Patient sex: F
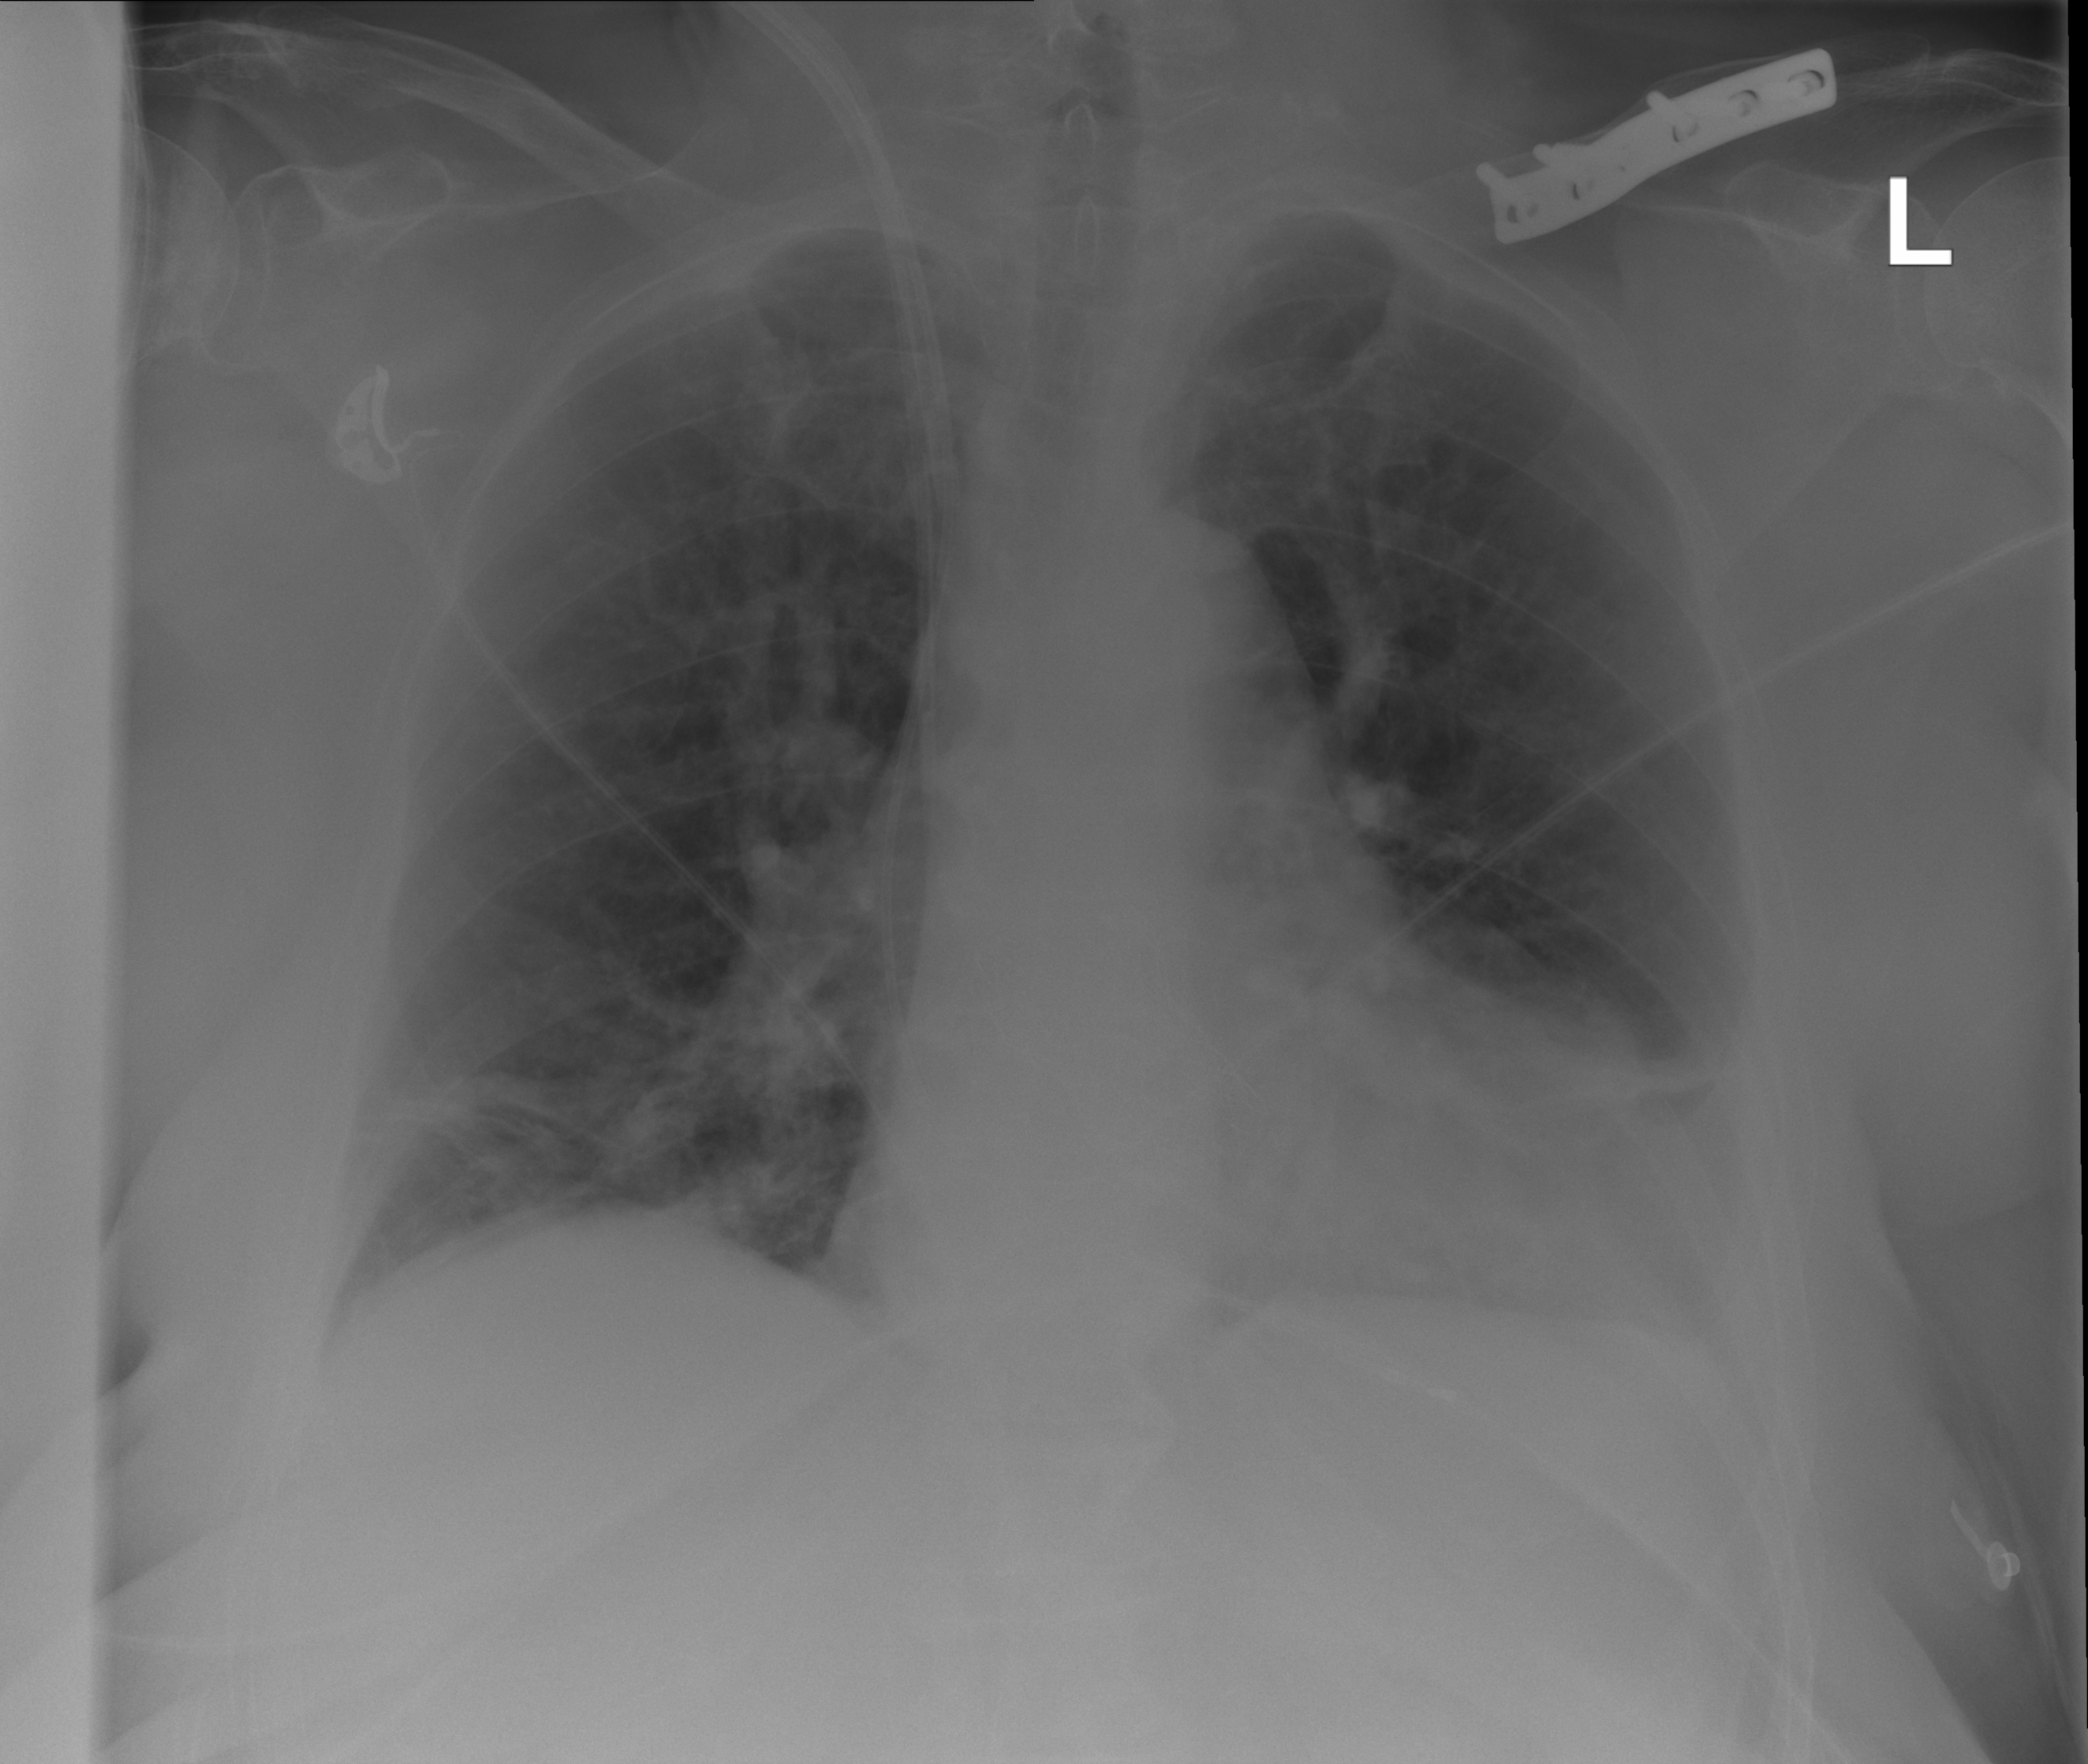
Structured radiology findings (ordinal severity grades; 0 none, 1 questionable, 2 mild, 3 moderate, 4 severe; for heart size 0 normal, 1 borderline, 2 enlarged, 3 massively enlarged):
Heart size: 0
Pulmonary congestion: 0
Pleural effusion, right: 0
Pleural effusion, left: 0
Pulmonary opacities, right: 0
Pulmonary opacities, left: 0
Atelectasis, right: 2
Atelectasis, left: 2